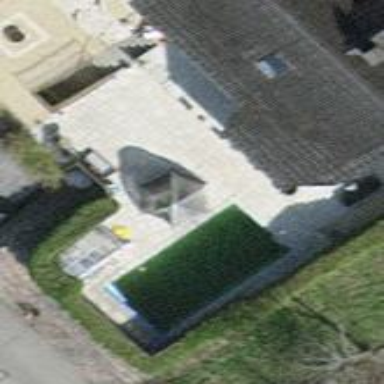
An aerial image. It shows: Swimming pool located in leisure land.